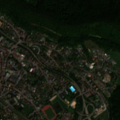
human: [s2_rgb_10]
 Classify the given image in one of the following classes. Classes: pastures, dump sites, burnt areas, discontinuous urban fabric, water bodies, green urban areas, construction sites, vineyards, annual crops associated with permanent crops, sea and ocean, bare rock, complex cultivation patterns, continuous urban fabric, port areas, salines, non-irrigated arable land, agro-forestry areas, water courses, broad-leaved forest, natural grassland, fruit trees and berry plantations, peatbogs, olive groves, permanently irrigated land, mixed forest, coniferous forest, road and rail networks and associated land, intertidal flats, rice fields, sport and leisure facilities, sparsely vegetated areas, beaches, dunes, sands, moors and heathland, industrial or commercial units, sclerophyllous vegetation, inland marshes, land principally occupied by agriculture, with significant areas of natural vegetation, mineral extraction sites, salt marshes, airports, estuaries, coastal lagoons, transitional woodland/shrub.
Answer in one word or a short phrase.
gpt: discontinuous urban fabric, non-irrigated arable land, mixed forest